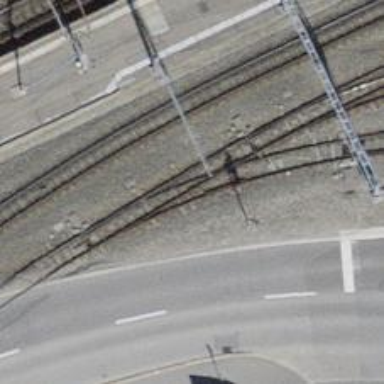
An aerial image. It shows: Narrow-gauge railway yard with electrified contact lines. The railway block is labeled as W6.